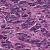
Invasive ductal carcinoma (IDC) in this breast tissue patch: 1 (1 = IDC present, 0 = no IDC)